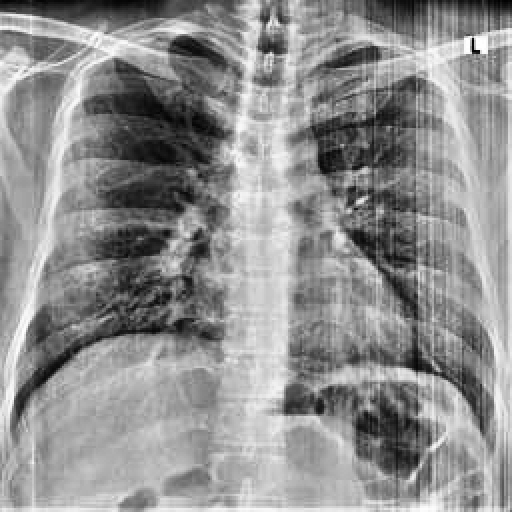
Finding: NORMAL